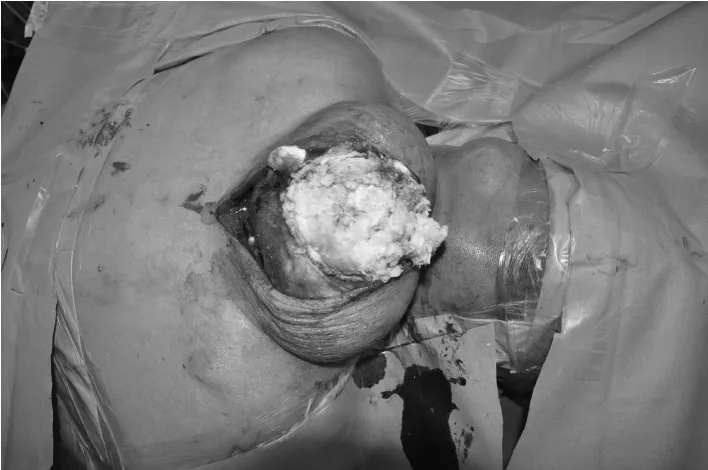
Mass in the posterior neck was well defined with an elastic texture and contained a cream-colored fluid with a butter-like consistency.
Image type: medical_photograph (other_medical_photograph)